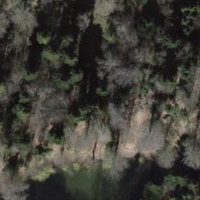
EUNIS habitat code: 44
Species observed at this site:
Rubus caesius
Anas platyrhynchos
Geranium robertianum
Fagus sylvatica
Acer pseudoplatanus
Garrulus glandarius
Columba livia
Motacilla alba
Columba palumbus